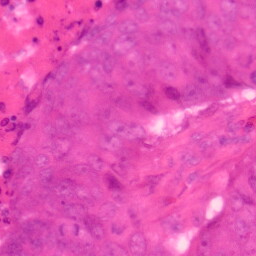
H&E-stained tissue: Colon